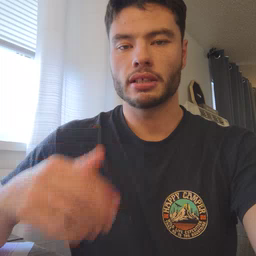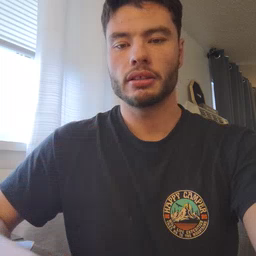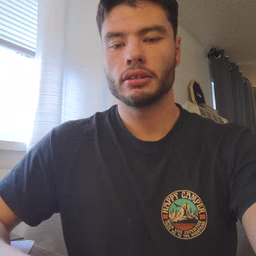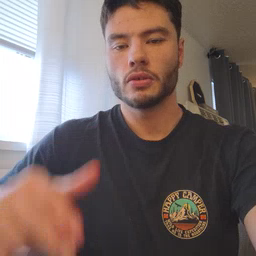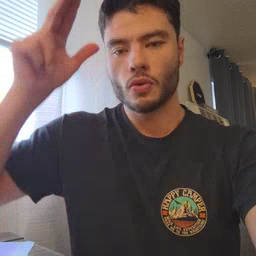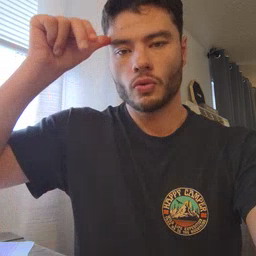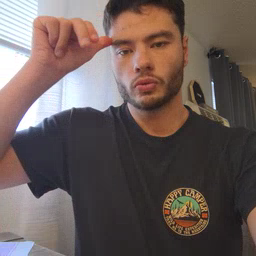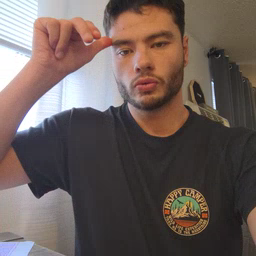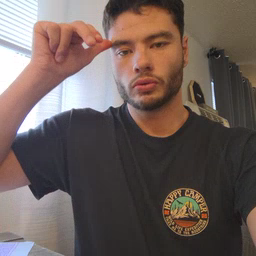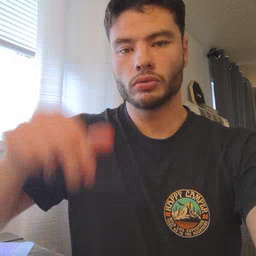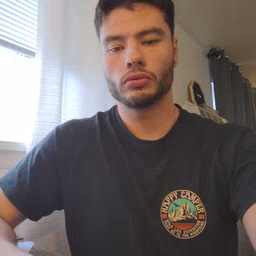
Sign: horse